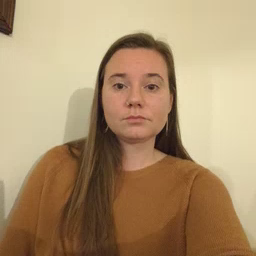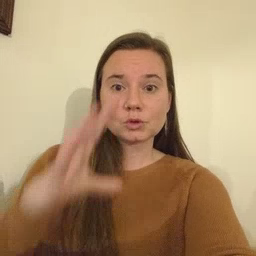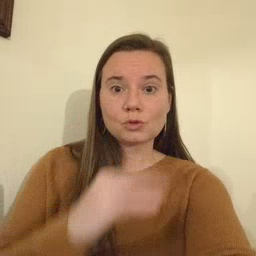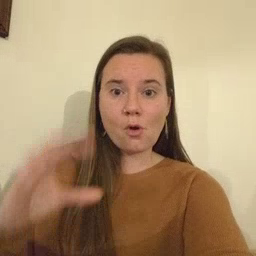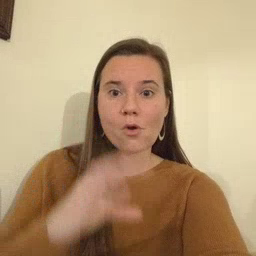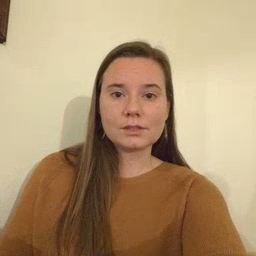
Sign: story